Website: macys
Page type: billing-address
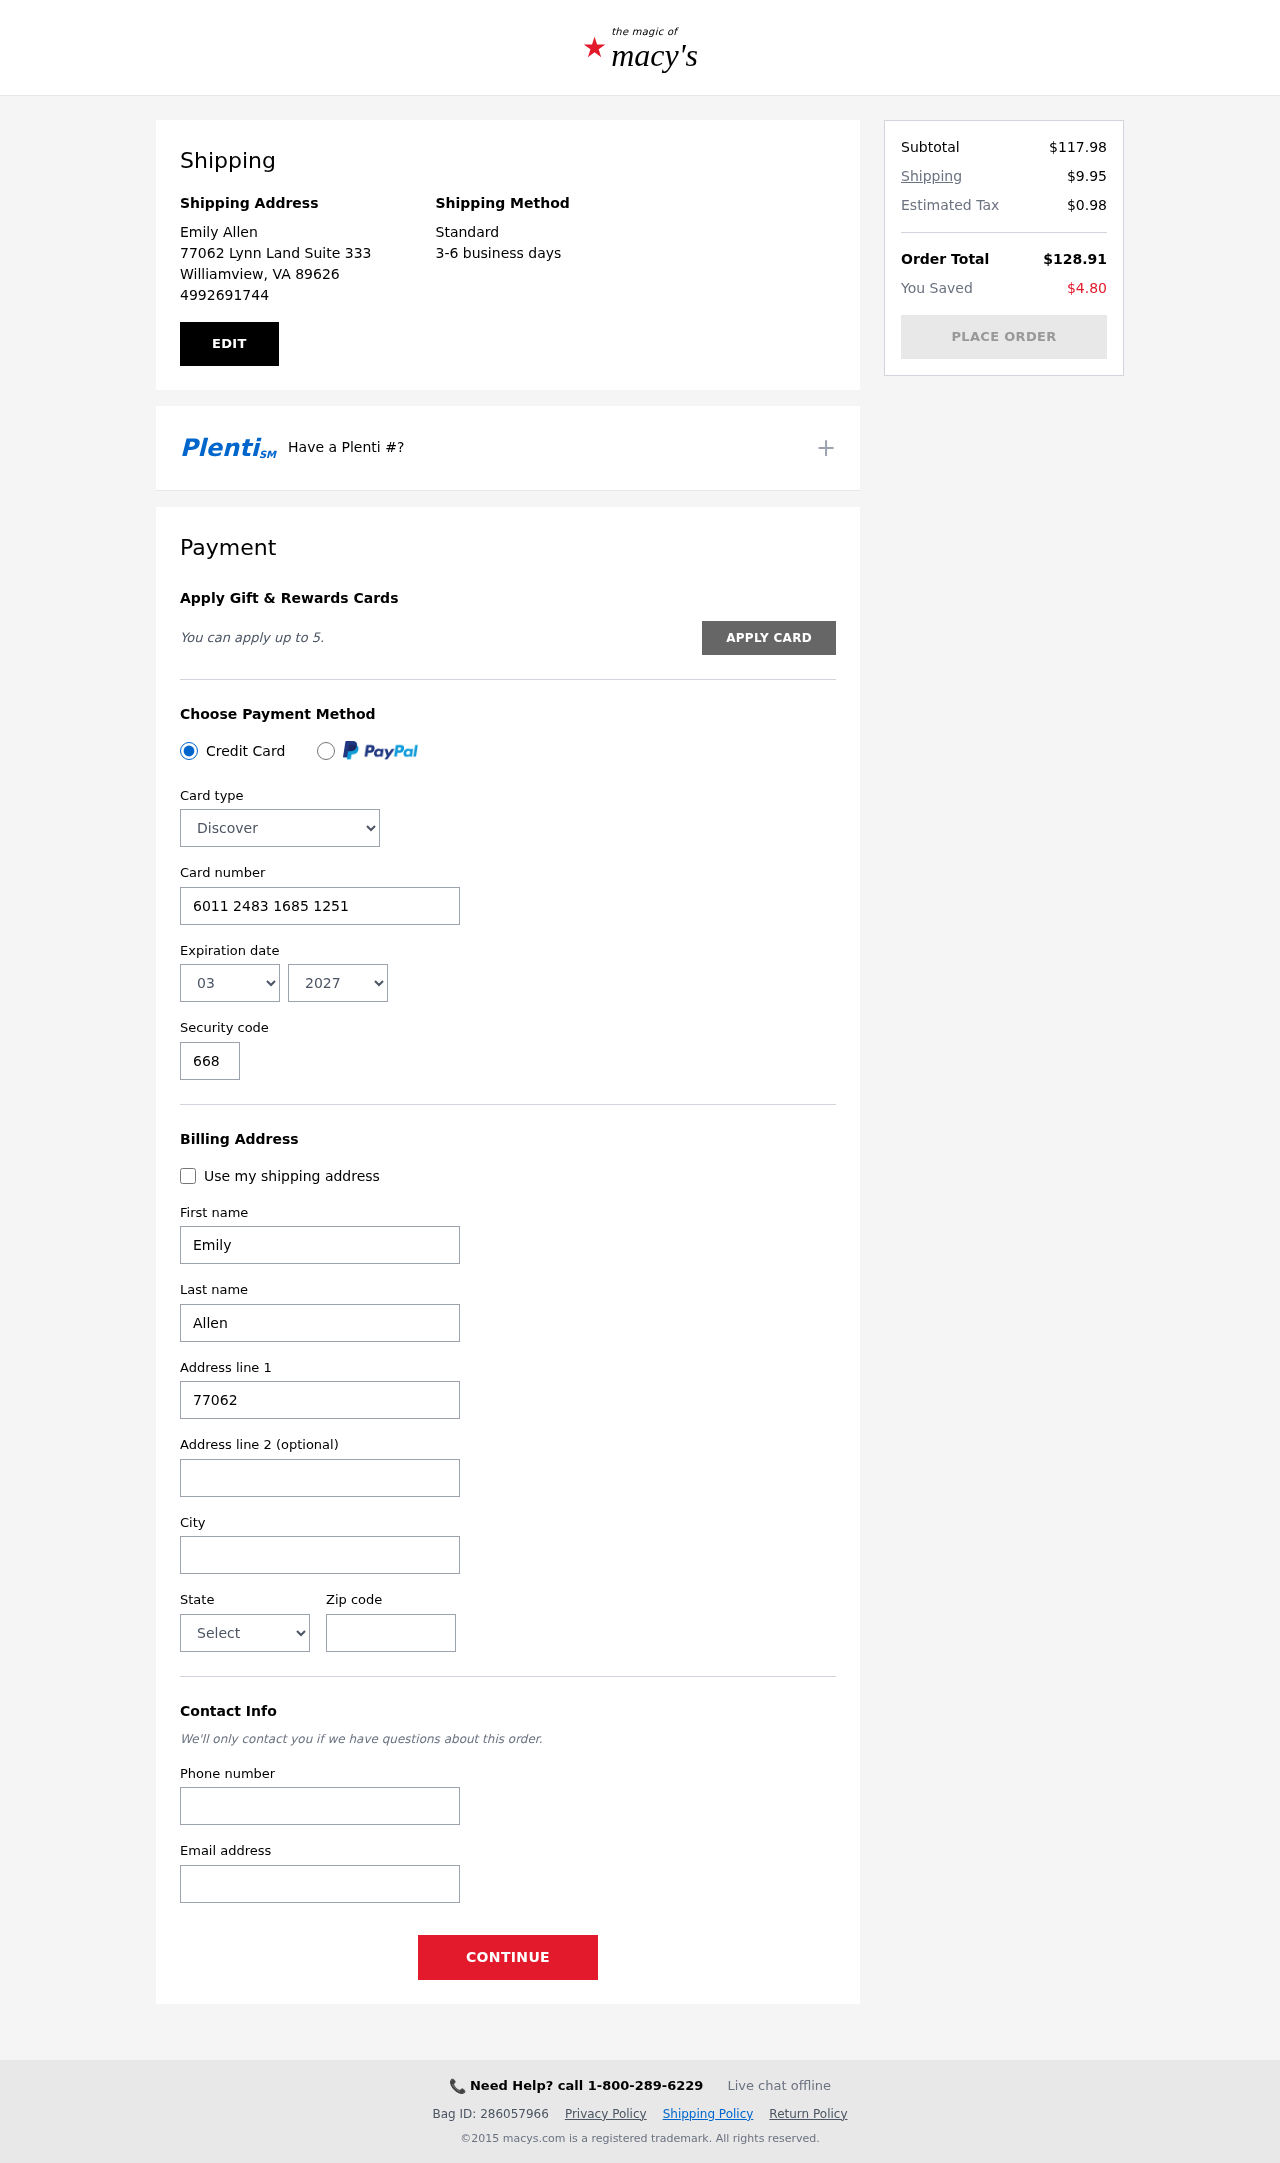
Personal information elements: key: PII_CARD_CVV
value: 668
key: PII_CARD_EXPIRY_MONTH
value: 03
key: PII_CARD_EXPIRY_YEAR
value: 27
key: PII_CARD_NUMBER
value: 6011 2483 1685 1251
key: PII_CARD_TYPE
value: Discover
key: PII_CITY
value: Williamview
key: PII_CITY_STATE_ZIP
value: Williamview, VA 89626
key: PII_EMAIL
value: emily.allen@gmail.com
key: PII_FIRSTNAME
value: Emily
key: PII_FULLNAME
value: Emily Allen
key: PII_LASTNAME
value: Allen
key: PII_PHONE
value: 4992691744
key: PII_POSTCODE
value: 89626
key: PII_STATE
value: Virginia
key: PII_STREET
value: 77062 Lynn Land Suite 333
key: PII_STREET2
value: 22967 Frye Ports Suite 112
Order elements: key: ORDER_SUBTOTAL
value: $117.98
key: ORDER_SHIPPING_COST
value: $9.95
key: ORDER_TAX
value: $0.98
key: ORDER_TOTAL
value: $128.91
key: ORDER_SAVINGS
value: $4.80